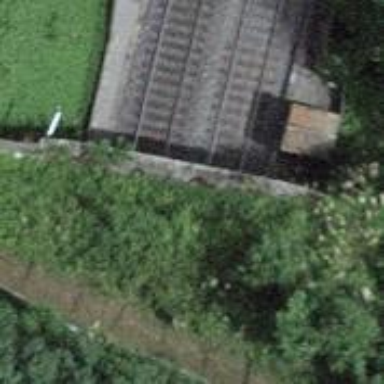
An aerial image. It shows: Railway tunnel with electrified contact lines.